Question: After updating to xcode 12.3. I cannot find the settings for build and version numbers.
The xcode help itself also still has directions to the old project editor window and settings.
Has anyone found this yet and would be so kind as to tell me where?
Attached is what my project editor looks like. Nothing called 'Identity', 'Version' or 'build' - also not in the 'Build setting' or 'swift package' tabs.
This is what my project editor looks like:

Thank you so much!
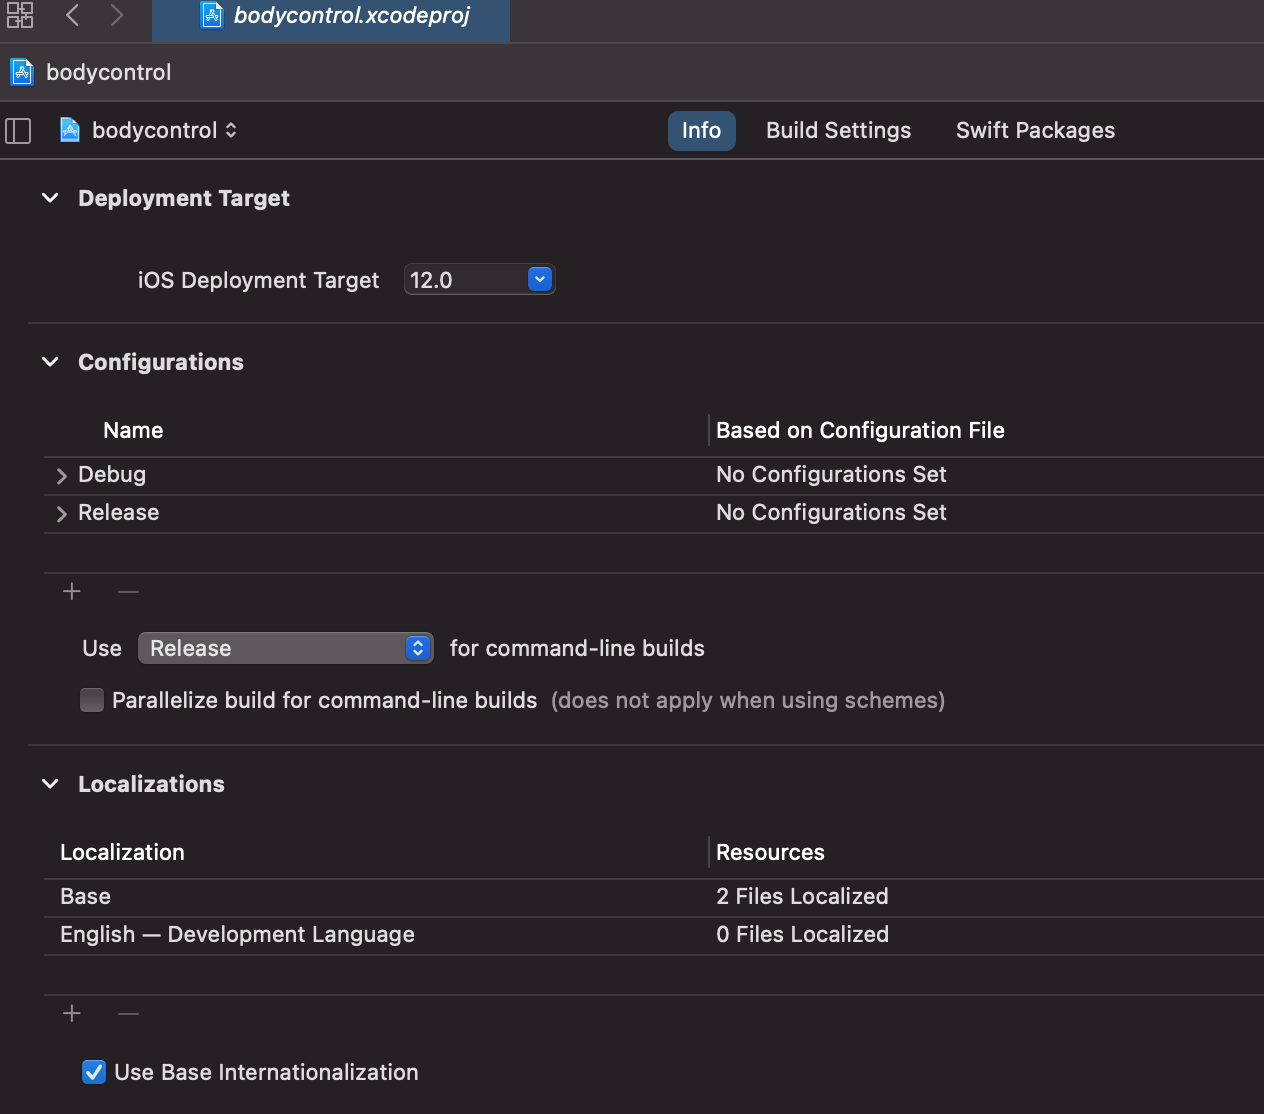
Answer: What you have selected now is the project. Under "bodycontrol" you should select the target for the platform, then you'll get the build & version number back